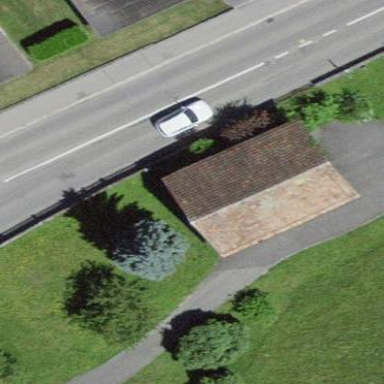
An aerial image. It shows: Building with gabled roof made of roof tiles.